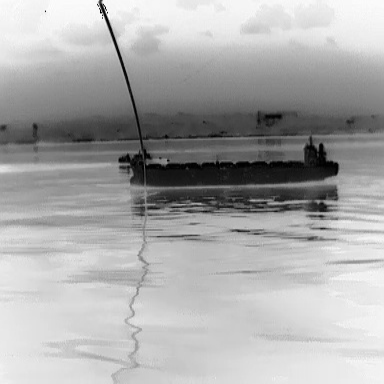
There is a liner in the infrared image.